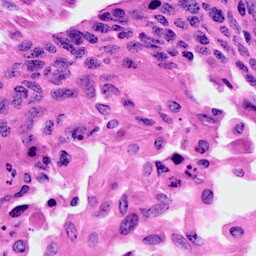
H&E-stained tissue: Cervix